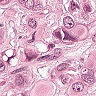
Metastatic tissue present: yes